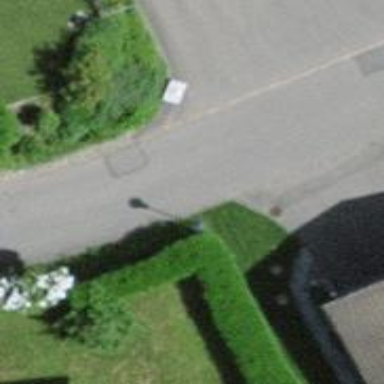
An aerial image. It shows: Hedge barrier.